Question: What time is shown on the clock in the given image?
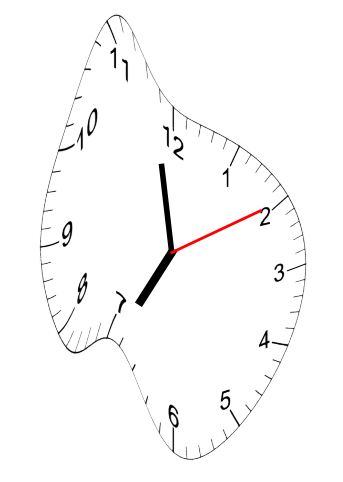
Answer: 06:58:10